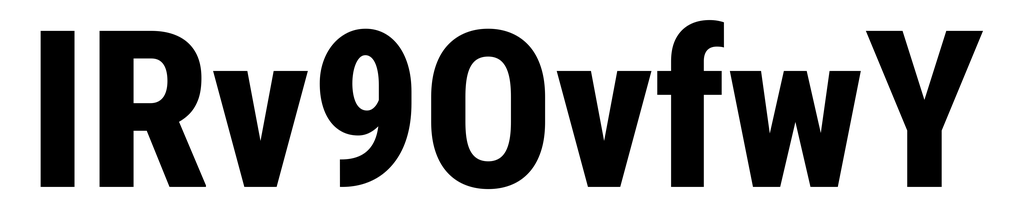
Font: Roboto_Condensed_ExtraBold